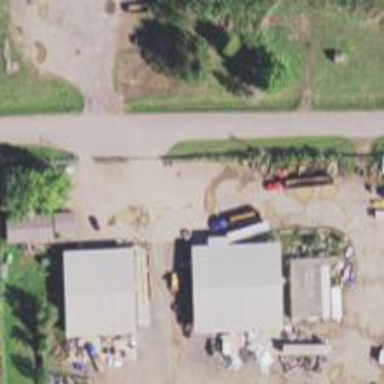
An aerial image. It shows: Industrial area with auto wrecker activities.